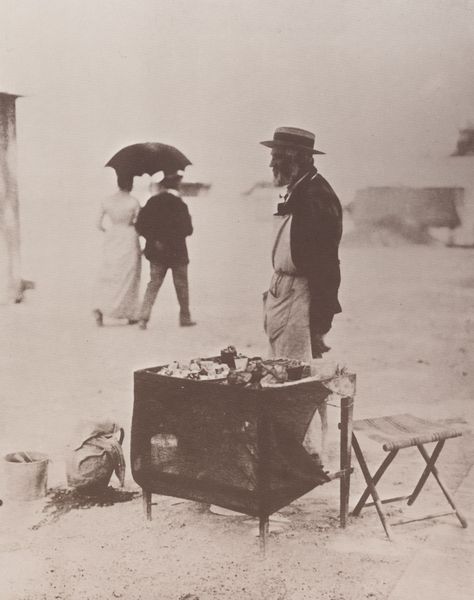
Titel: Leben und Arbeitswelt, Nougatverkäufer
Künstler: Jean Eugène Auguste Atget
Standort: Paris
Institution: Bibliothèque Nationale, Cabinet des Estampes
Schlagwörter: himmel, mann, weiß, sand, see, braun, frau, grau, hell, holz, hut, kleid, licht, männer, profil, schwarz, stuhl, szene, tisch, dame, gürtel, schirm, tuch, alt, bart, hemd, hose, jacke, stehen, vollbart, herr, schauen, tischtuch, gehen, boden, stoff, paar, ofen, sack, schürze, taille, sommer, strand, bündel, wüste, hocker, sepia, klappstuhl, strohhut, gestreift, gestell, bauch, unscharf, foto, fotografie, photographie, regen, verkauf, verkäufer, alter, spaziergang, schwarzweiß, kiste, hüze, photo, verschwommen, spaziergänger, eimer, aufnahme, liste, kohlen, pack, klapphocker, badestrand, schwasrz